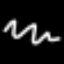
Label: squiggle